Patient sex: F
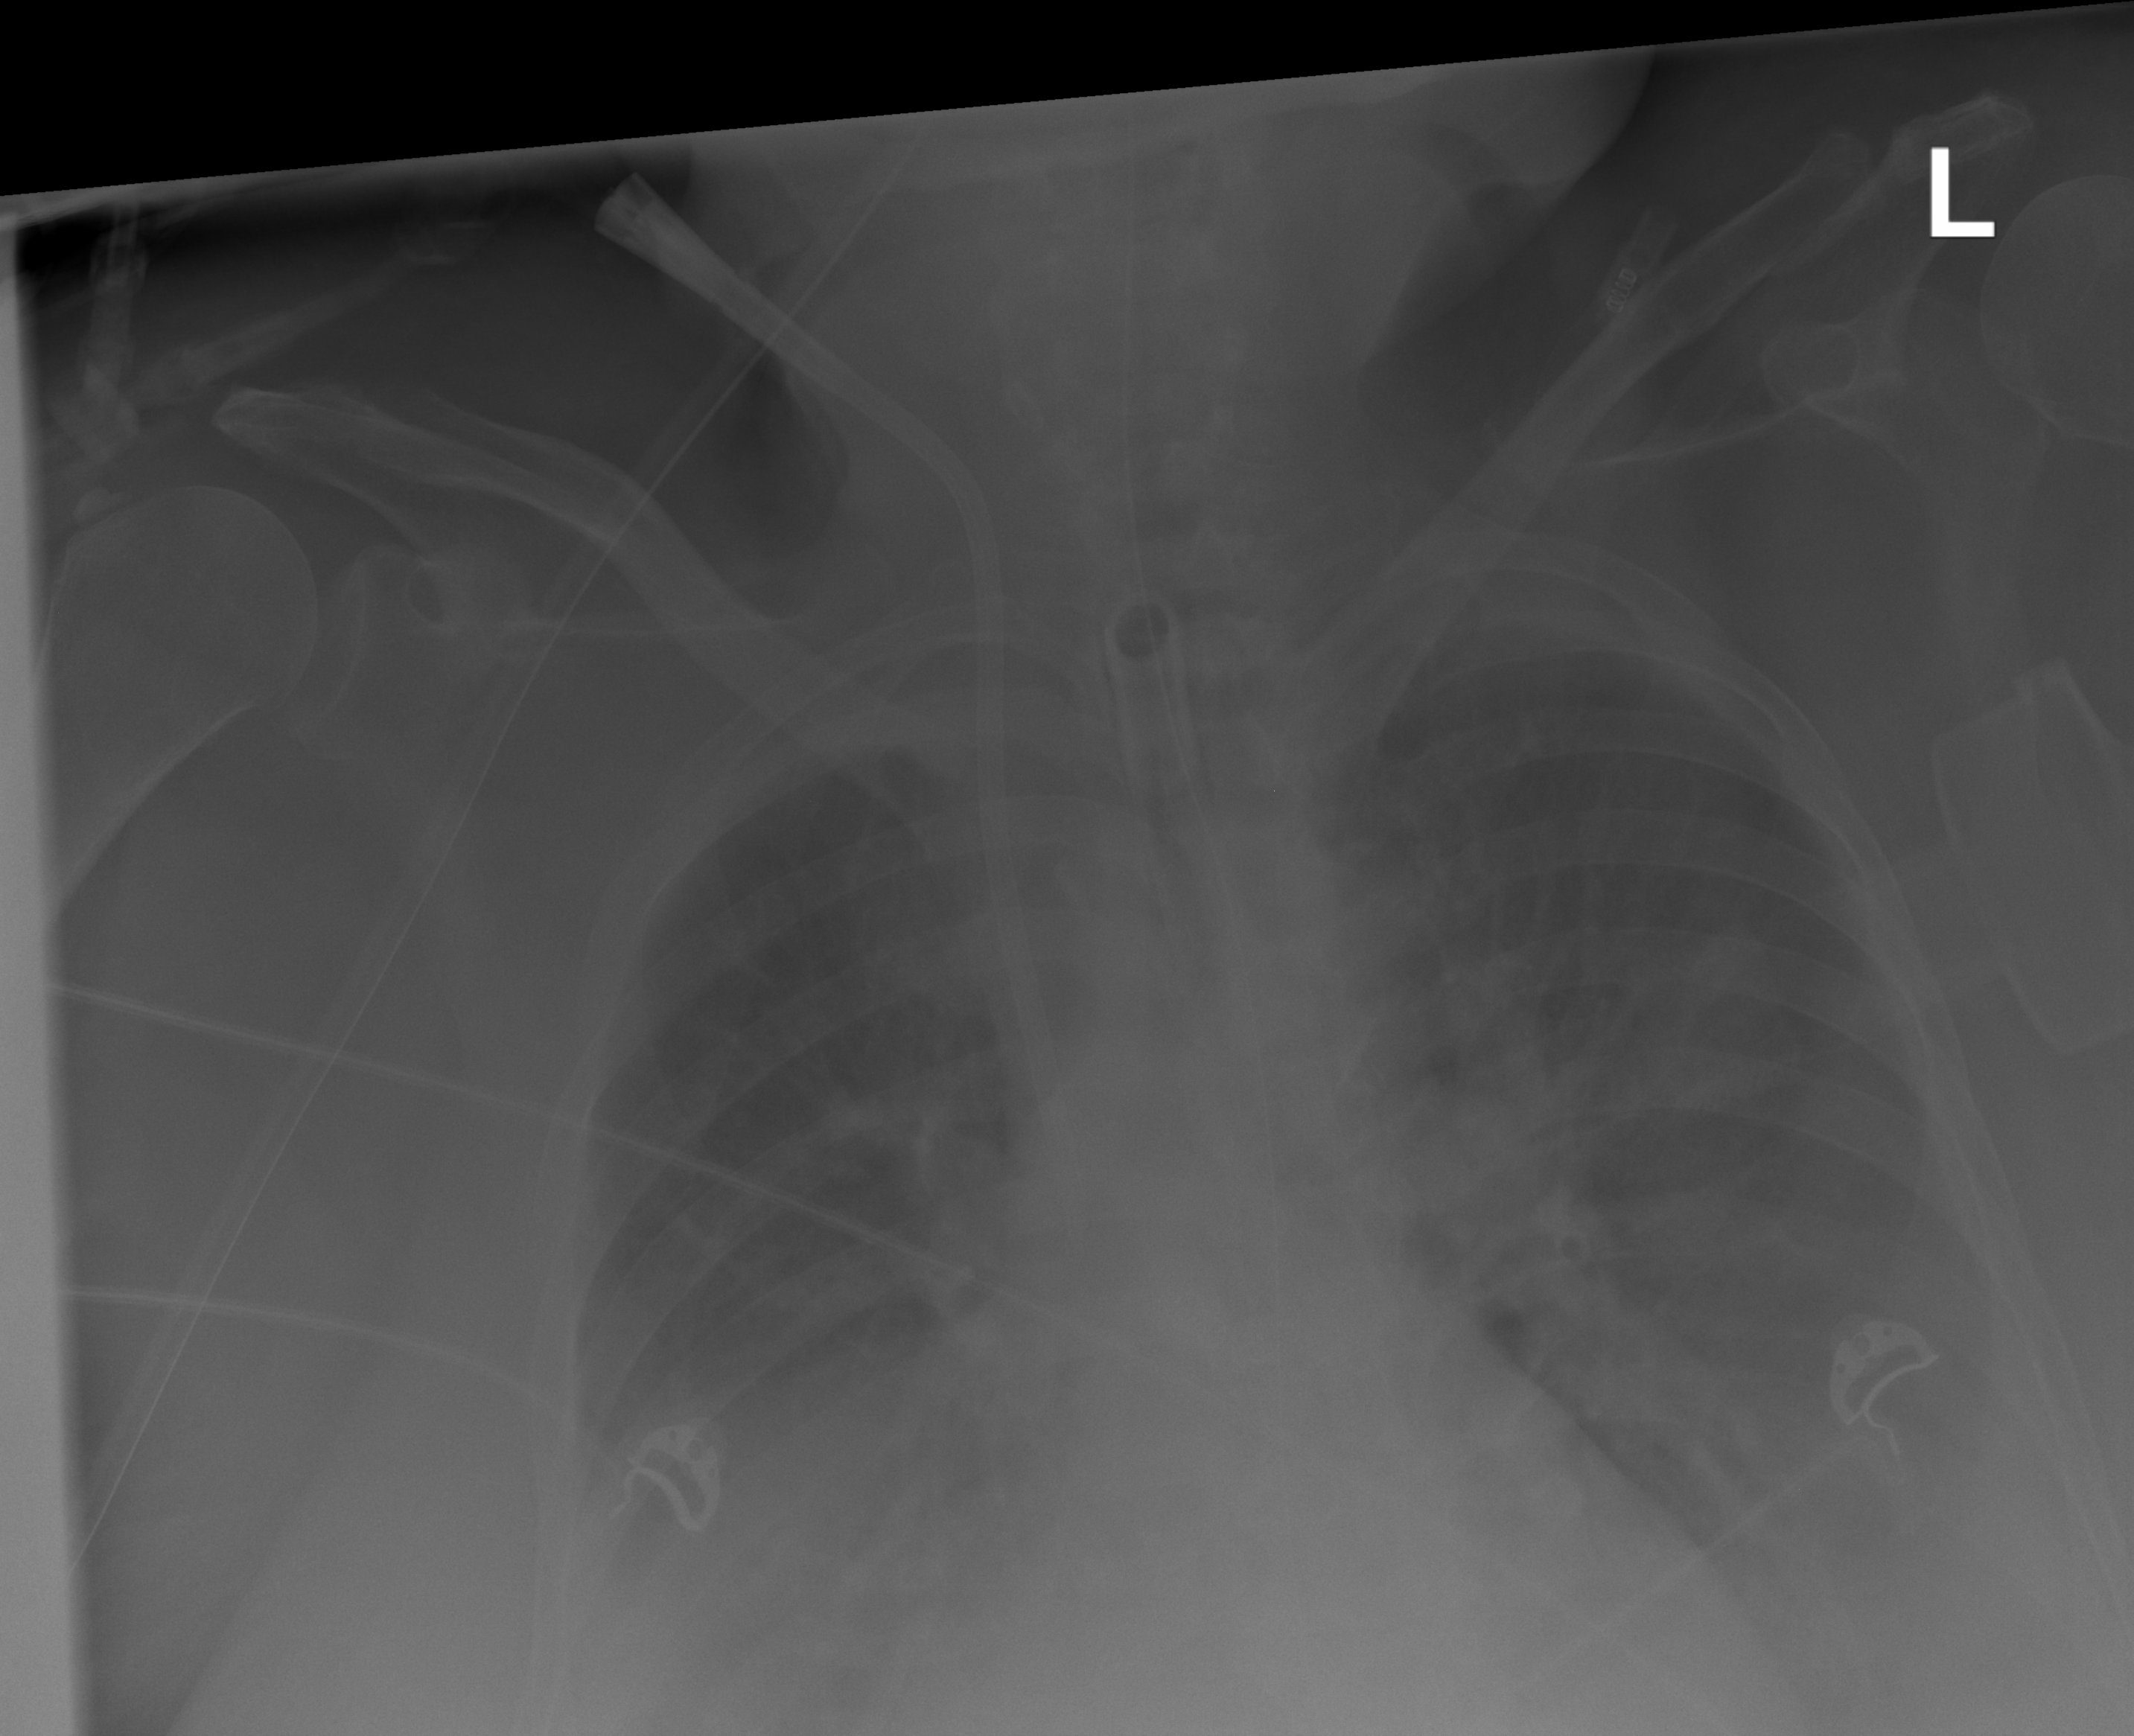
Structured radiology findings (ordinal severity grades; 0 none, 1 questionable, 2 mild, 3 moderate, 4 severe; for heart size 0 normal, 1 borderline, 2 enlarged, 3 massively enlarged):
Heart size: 0
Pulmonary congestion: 0
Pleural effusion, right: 3
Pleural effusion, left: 3
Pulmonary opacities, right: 0
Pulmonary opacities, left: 0
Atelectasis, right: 3
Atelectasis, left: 3